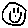
Label: smiley face